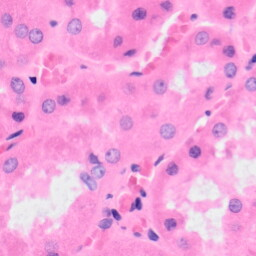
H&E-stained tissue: Kidney